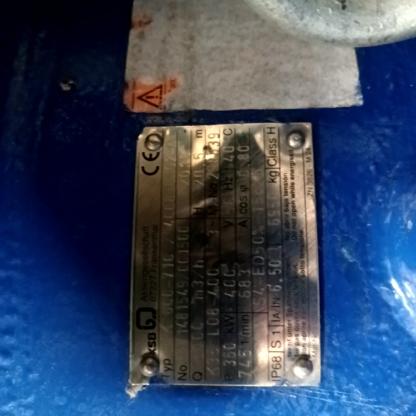
Klasa: tabliczka-znamionowa